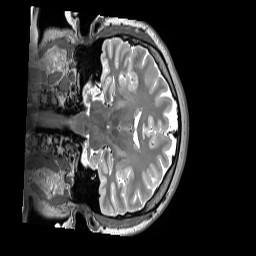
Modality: T2w
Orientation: coronal
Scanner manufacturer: siemens
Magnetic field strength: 3 T
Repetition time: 3.2 s
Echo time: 0.406 s